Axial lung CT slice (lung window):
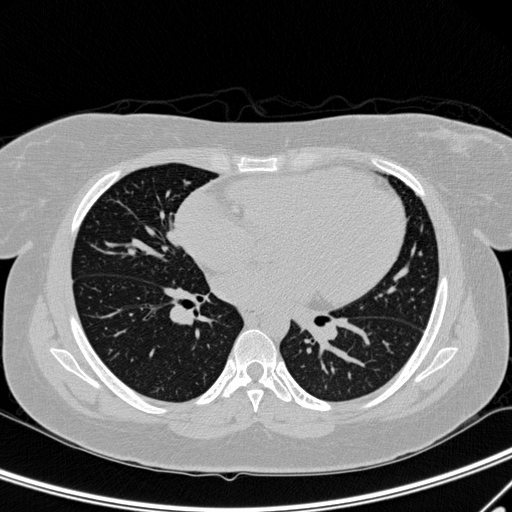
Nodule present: no